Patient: sex M, age 72
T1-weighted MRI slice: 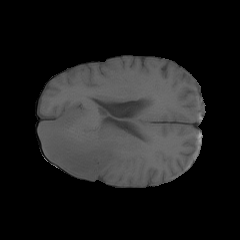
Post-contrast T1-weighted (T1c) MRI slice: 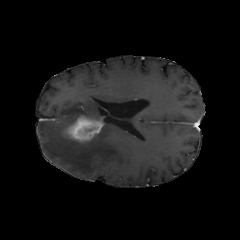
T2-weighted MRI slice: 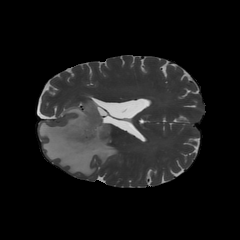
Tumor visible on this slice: yes
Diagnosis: Glioblastoma, IDH-wildtype
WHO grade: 4